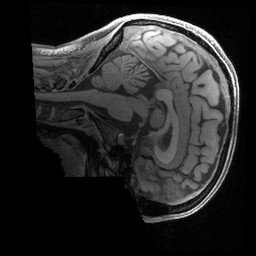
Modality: T1w
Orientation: sagittal
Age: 30
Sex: female
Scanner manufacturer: siemens
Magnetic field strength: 3 T
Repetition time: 2.4 s
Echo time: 0.00241 s